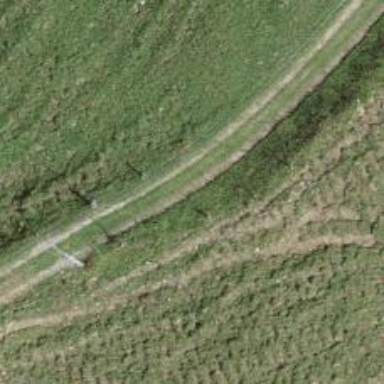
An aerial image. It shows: Track with ground surface of grade2. The trail visibility is excellent.